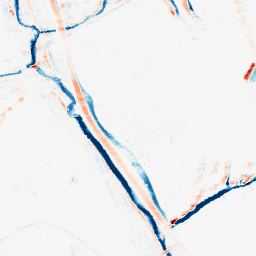
Category: morphological
Decomposition family: morphological_ellipse
Decomposition parameters: operation: average
width: 5
height: 10
Upsampling method: regularized
Upsampling parameters: scale: 4
lambda_reg: 0.001
Upsampling scale: 4